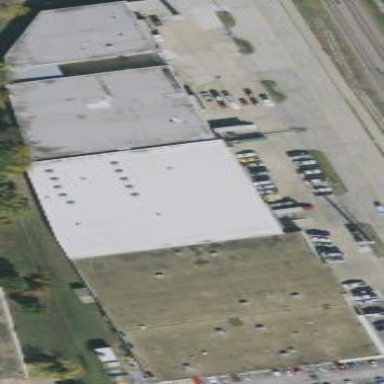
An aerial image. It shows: Warehouse building.